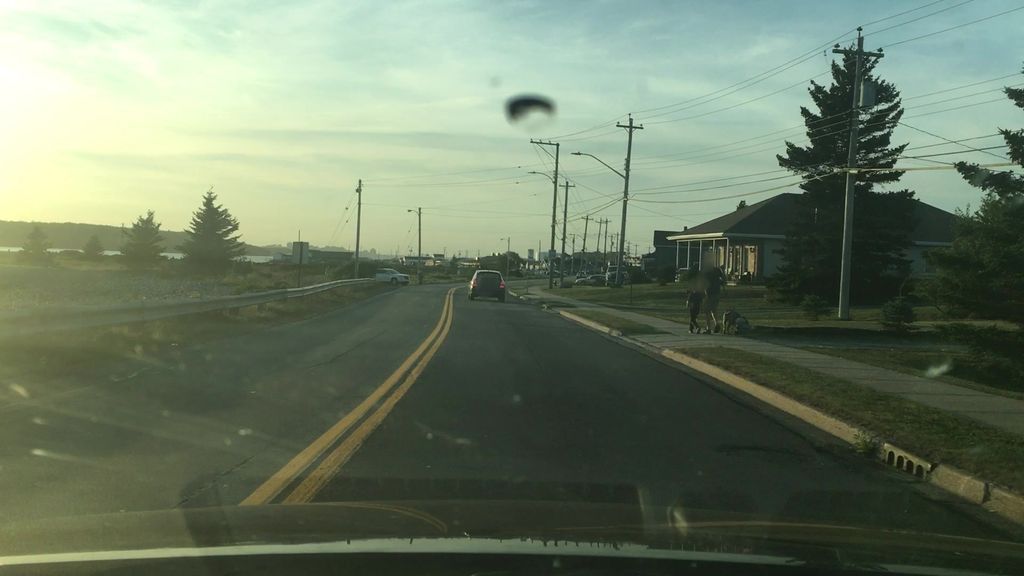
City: halifax